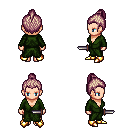
a pixel art fantasy rpg character, female body template, human, light skin, green robe, gold greaves, white blonde short topknot hairstyle, gold boots, dagger, four views (front, back, left, right), 2x2 character sprite sheet, small pixel art, hard edges, no anti-aliasing